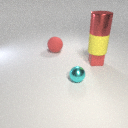
large yellow rubber cylinder above small red rubber cube